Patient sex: F
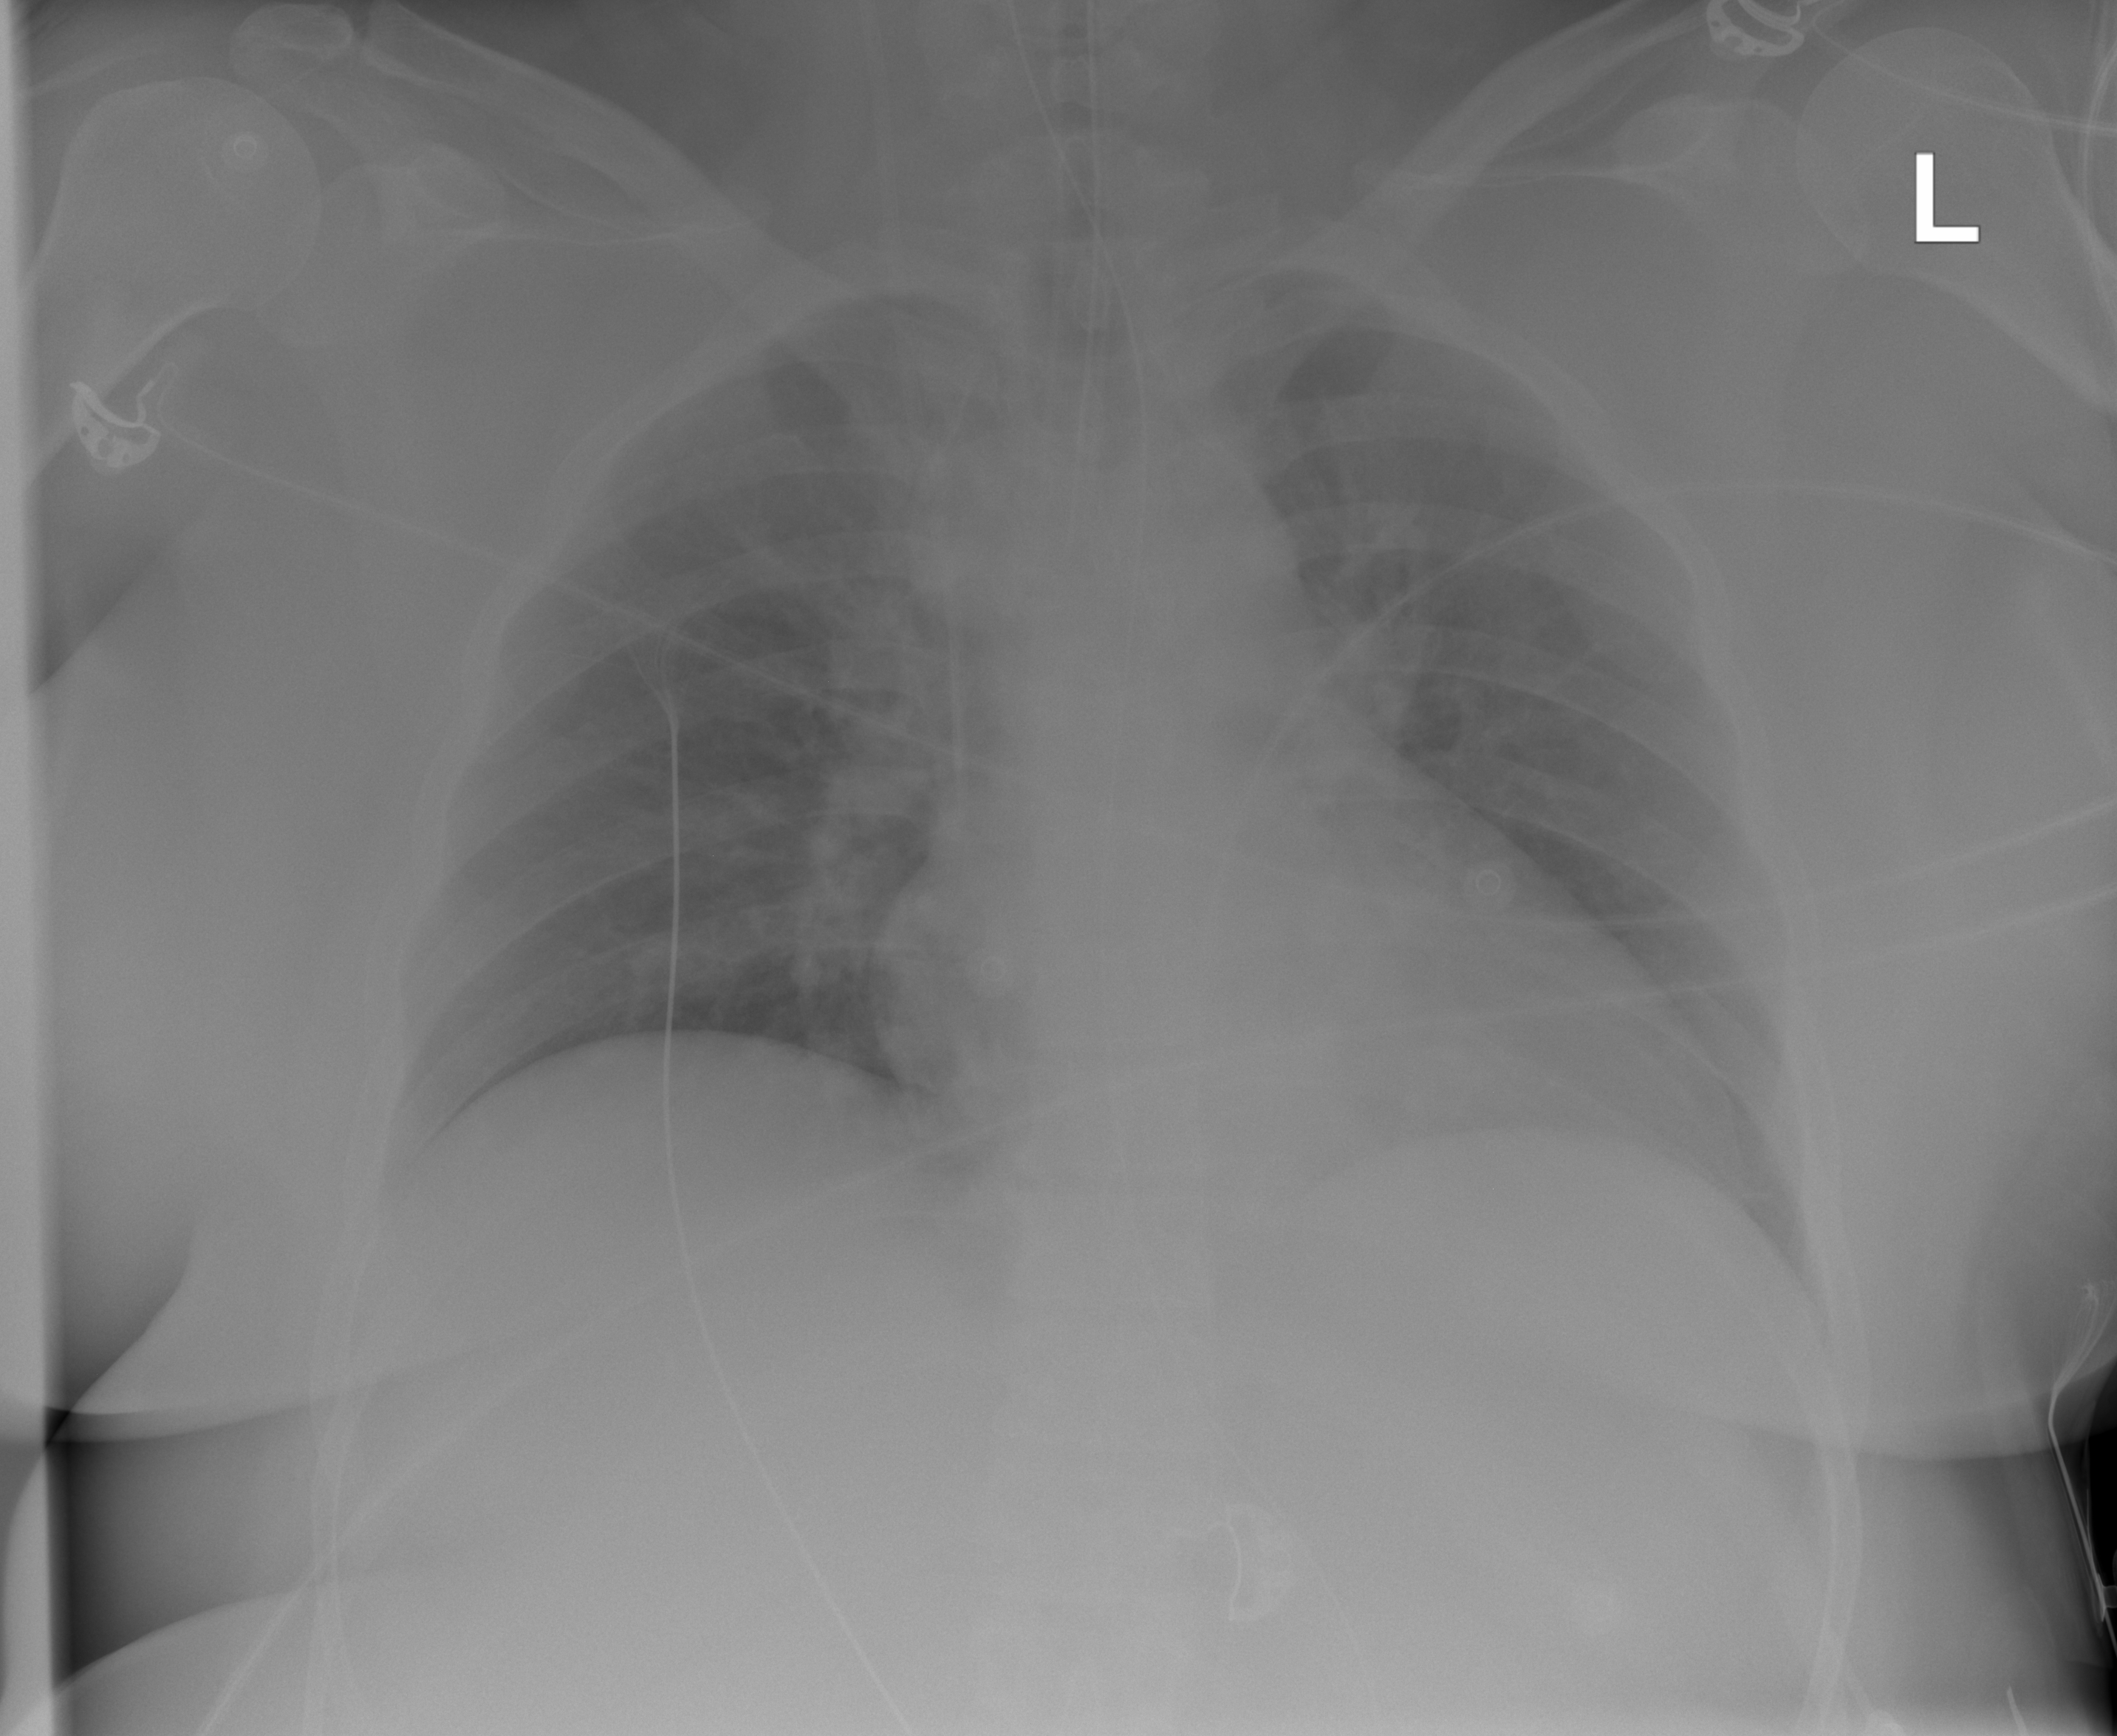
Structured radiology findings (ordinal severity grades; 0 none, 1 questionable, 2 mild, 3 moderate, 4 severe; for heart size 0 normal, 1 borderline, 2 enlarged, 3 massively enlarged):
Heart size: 2
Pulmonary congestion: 1
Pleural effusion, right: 0
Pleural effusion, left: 0
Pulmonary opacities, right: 0
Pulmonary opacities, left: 0
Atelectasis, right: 0
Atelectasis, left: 0